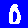
Digit: 0